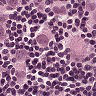
Metastatic tissue present: yes